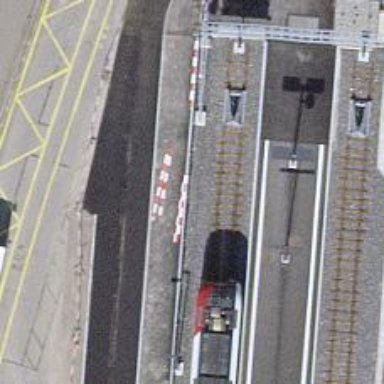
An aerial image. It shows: Bus stop with shelter. It is platform for public transport.